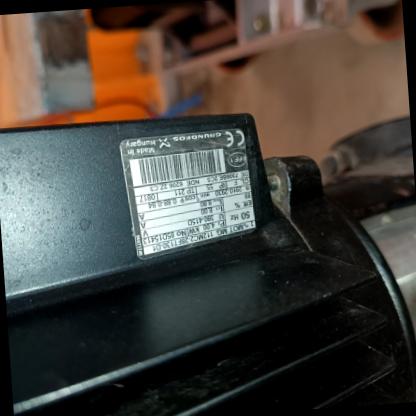
Klasa: tabliczka-znamionowa